Question:
I would like to replace the default text box in the WordPress search form with four combo boxes as shown in the image above. I need to allow my users search for posts based on the values selected in the combo boxes.
Each combo box pulls the values of a custom field. e.g Property Type is supposed to check the values in the property_type custom field.
My headache is how to make the form look like the image above and also how to query the posts properly using combinations of those criteria. E.g. Searching for property type: Townhouse should give me all posts with "Townhouse" in the property_type custom field.
I would really appreciate any help I can get on this.
Thanks.
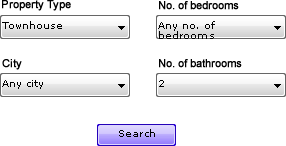
Answer: To make that you will need to create a custom query , and to take the query string from the combined combo-boxes .
This query will also depend on how your search terms are ordered .
For example "Property Type" is a category ? a tag ? taxonomy? A custom field ??
This is a bit more complicated than a simple answer .
For example, if you want your search term to include "category" (assuming that "property type" is category you can do this :
'''
<form role="search" method="get" id="searchform" action="<?php bloginfo('siteurl'); ?>">
<div>
<label class="screen-reader-text" for="s">Search for:</label>
<input type="text" value="" name="s" id="s" />
in <?php wp_dropdown_categories( 'show_option_all=All Categories' ); ?>
<input type="submit" id="searchsubmit" value="Search" />
</div>
</form>
'''
or as a function:
'''
function wp_combo_search_form($form) {
$form = '<form method="get" id="searchform" action="' . get_option('home') . '/" >
<div><label class="hidden" for="s">' . __('Search for:') . '</label>
<input type="text" value="' . attribute_escape(apply_filters('the_search_query', get_search_query())) . '" name="s" id="s" />
<input type="submit" id="searchsubmit" value="'.attribute_escape(__('Search')).'" />
<br />
'.wp_dropdown_categories('show_option_all=All Categories&hide_empty=0&echo=0&selected='.intval($_GET['cat']).'').'
</div>
</form>';
return $form;
}
//uncomment following line for automatic filtering your theme
//add_filter('get_search_form', 'wp_combo_search_form');
'''
Usage :
'''
<?php echo wp_combo_search_form(''); ?>
'''
But honestly - judging by the type of question and the "style" of it - I would suggest you search for a plugin to do that for you . <URL>
there are still many ways and approaches to do so (jQuery, Json, direct query..) but :
now that you said that you need custom fields -
Since wp3.1 you can add meta_query to query_posts.
'''
<?php
$args = array(
'post_type' => 'your_post_type', //typically "post"
'meta_query' =>
array(
'key' => 'your_key',
'value' => 'your_value',
'compare' => 'NOT LIKE' //just an example
),
array(
'key' => 'your_key_2"',
'value' => array( 20, 100 ), //value can be array
'type' => 'numeric', //just an example
'compare' => 'BETWEEN' //just an example
)
)
query_posts( $args );
?>
'''
first capture your variables in search.php like '$_GET['field name'];'
'''
$p_type = $_GET['property_type'];
$p_city = $_GET['property_city'];
$n_bedrooms = $_GET['no_bedrooms'];
$n_bathrooms = $_GET['no_batrhooms'];
'''
then pass it to query array
'''
$args = array(
'meta_query' => array(
'relation' => 'AND',
array(
'key' => $p_type,
'value' => $whatever,
),
array(
'key' => $p_city,
'value' => $whatever,
)
) // etc.etc...
);
'''
Now you only need to populate the dropdowns with the right values .
You can see an example (search fields - not dropdowns - but it is the same) here :
<URL>
and read how it's done here :
<URL>
Read also here : <URL>